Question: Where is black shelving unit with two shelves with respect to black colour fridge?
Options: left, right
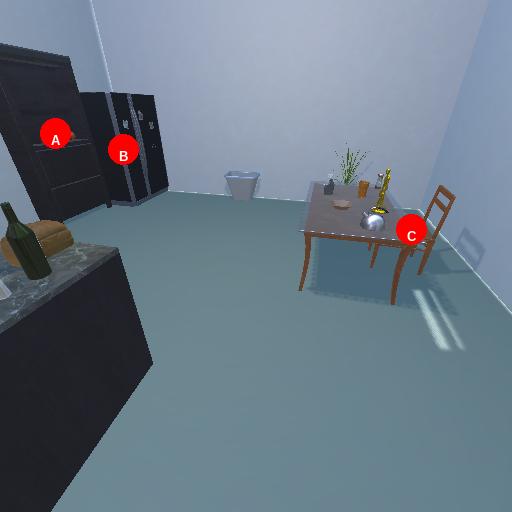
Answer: left